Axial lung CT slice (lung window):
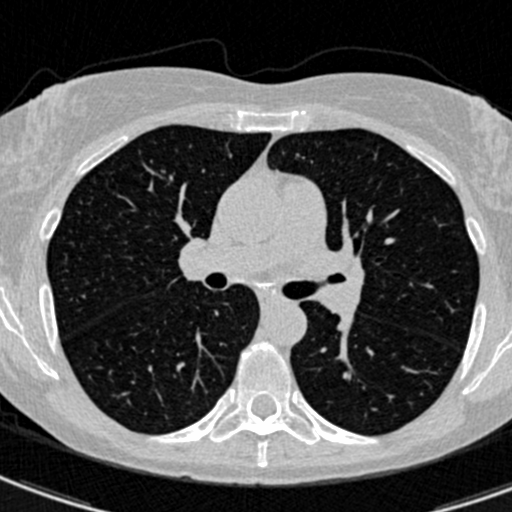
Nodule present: no